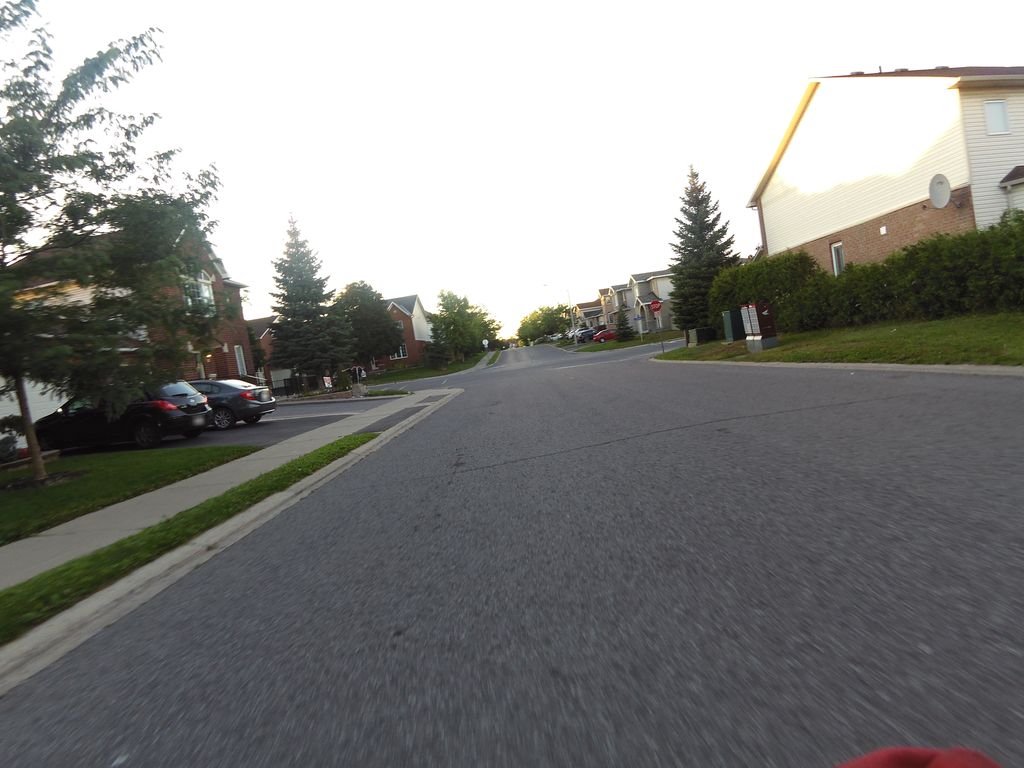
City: ottawa-gatineau